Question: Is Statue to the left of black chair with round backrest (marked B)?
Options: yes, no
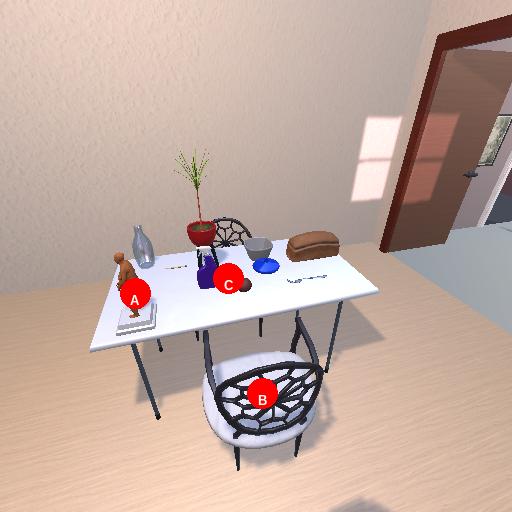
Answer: yes